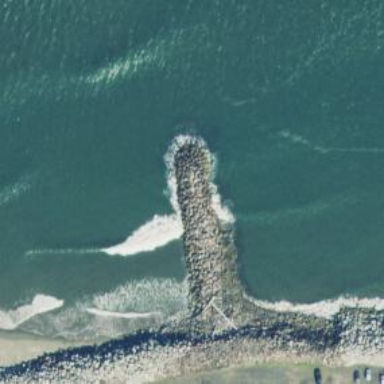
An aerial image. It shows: Breakwater structure.